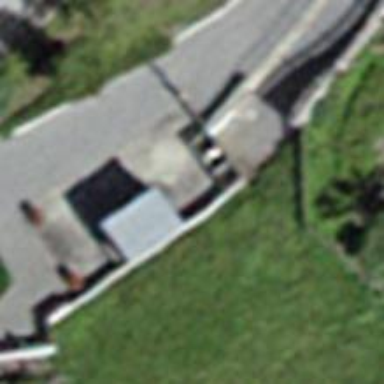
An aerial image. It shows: Driveway.